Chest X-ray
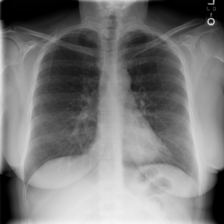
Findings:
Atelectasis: negative
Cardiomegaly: negative
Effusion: negative
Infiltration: negative
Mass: negative
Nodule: negative
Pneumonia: negative
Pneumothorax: negative
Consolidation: negative
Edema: negative
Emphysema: negative
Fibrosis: negative
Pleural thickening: negative
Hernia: negative